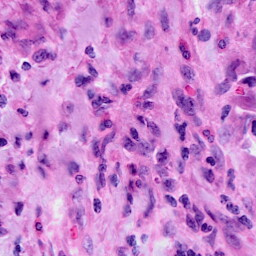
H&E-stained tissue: Cervix